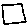
Label: square